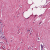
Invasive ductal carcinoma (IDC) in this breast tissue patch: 1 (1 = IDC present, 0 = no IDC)